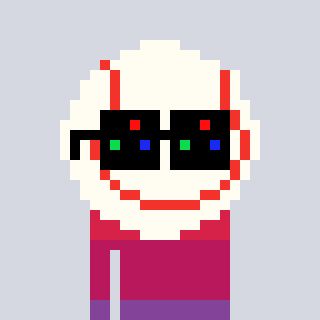
a pixel art character with square black sunglasses, a baseball ball-shaped head and a bege-colored body on a cool background